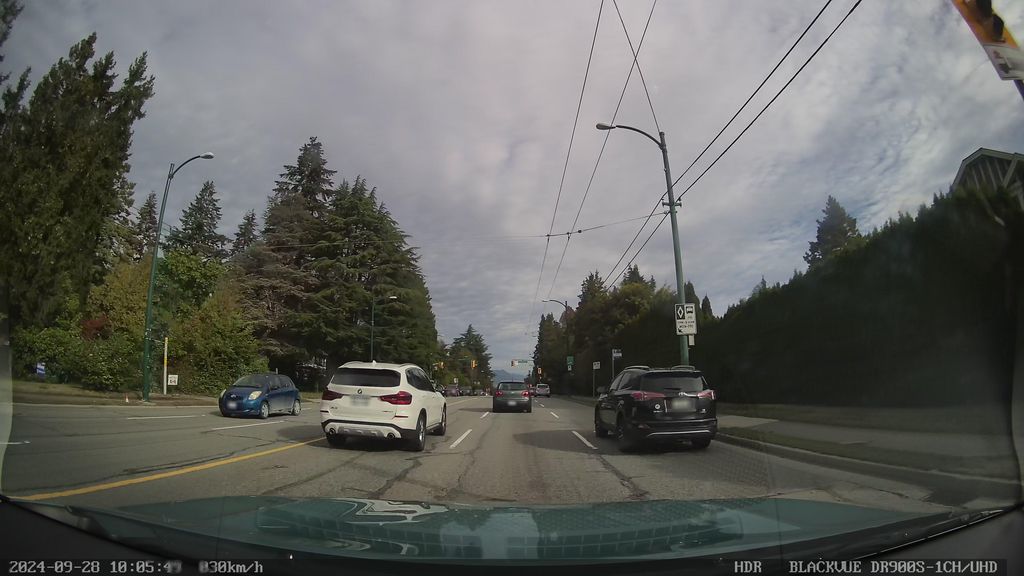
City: vancouver